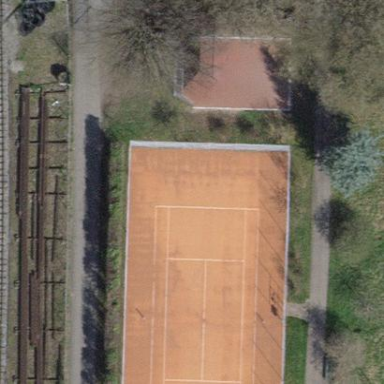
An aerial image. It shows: Sand tennis court on pitch for leisure land.